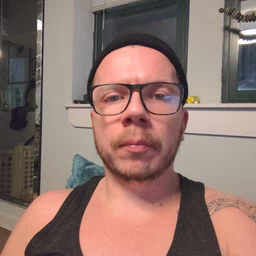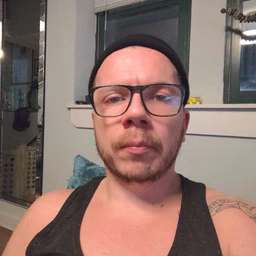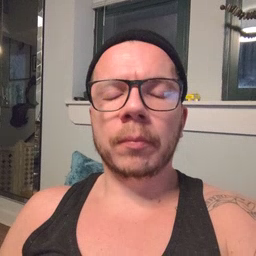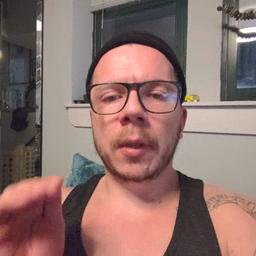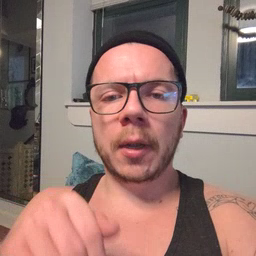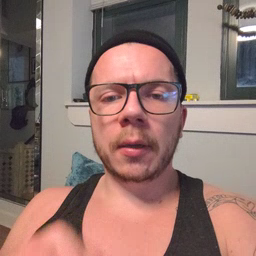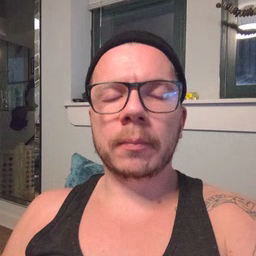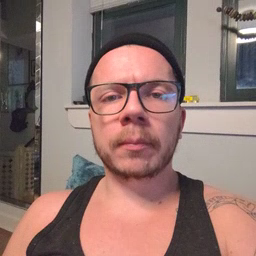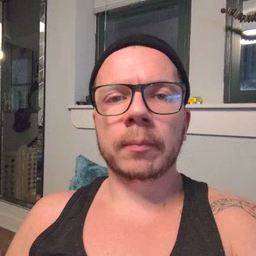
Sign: night